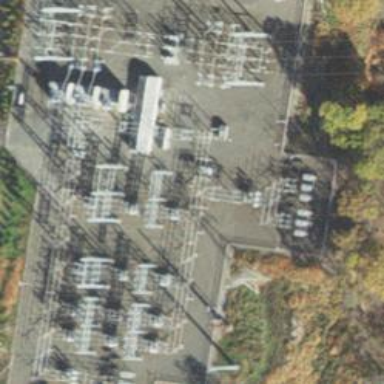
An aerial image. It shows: Switch for power supply.